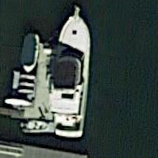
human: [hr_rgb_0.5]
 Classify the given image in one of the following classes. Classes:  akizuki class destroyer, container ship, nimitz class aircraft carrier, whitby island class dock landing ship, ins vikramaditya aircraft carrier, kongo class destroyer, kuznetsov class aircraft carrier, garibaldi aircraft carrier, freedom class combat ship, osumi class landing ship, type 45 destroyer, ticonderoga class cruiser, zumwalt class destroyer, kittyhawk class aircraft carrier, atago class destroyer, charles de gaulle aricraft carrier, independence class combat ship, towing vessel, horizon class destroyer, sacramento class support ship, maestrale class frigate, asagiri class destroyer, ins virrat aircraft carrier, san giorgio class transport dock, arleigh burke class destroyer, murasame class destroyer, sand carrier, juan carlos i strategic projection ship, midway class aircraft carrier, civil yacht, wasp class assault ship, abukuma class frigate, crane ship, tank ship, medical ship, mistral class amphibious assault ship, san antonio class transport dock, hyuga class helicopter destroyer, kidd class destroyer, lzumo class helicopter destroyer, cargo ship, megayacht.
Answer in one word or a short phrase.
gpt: Civil yacht